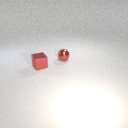
small red metal cube to the left of small red metal sphere